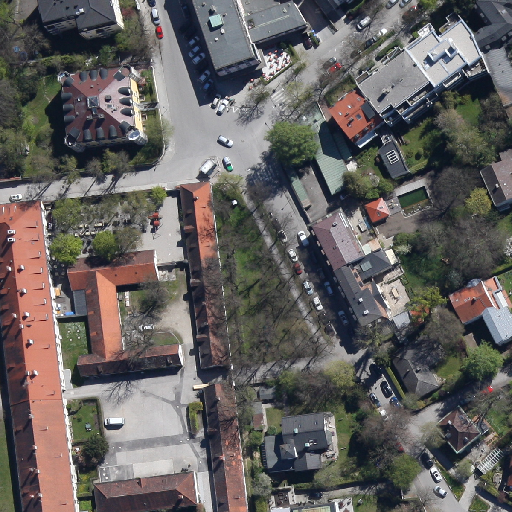
Referring expression: car in the parking area